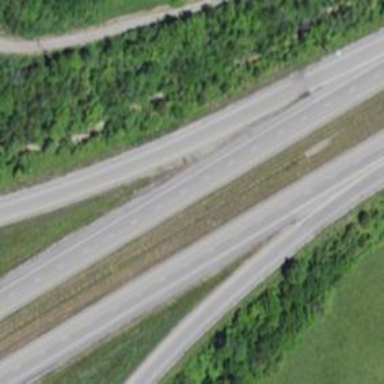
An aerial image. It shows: Motorway.